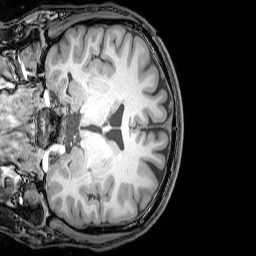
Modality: T1w
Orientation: coronal
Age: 26
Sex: male
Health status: healthy
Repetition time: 0.081 s
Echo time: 0.037 s